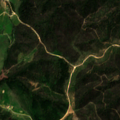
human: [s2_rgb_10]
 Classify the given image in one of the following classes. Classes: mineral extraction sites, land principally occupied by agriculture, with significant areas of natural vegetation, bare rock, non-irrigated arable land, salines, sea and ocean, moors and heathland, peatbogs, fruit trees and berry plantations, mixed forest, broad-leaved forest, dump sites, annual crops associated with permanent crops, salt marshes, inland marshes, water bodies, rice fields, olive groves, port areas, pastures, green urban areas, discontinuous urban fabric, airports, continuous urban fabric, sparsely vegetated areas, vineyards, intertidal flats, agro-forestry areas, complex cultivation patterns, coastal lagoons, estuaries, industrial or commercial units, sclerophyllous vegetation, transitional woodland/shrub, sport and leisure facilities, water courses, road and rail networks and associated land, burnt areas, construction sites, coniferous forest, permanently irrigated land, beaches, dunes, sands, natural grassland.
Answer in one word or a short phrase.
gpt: non-irrigated arable land, broad-leaved forest, transitional woodland/shrub